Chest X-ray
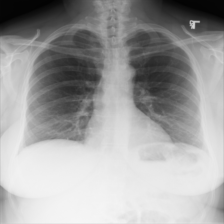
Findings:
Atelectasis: negative
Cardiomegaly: negative
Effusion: negative
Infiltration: negative
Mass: negative
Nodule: negative
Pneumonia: negative
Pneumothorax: negative
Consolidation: negative
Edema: negative
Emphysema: negative
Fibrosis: negative
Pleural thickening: negative
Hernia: negative